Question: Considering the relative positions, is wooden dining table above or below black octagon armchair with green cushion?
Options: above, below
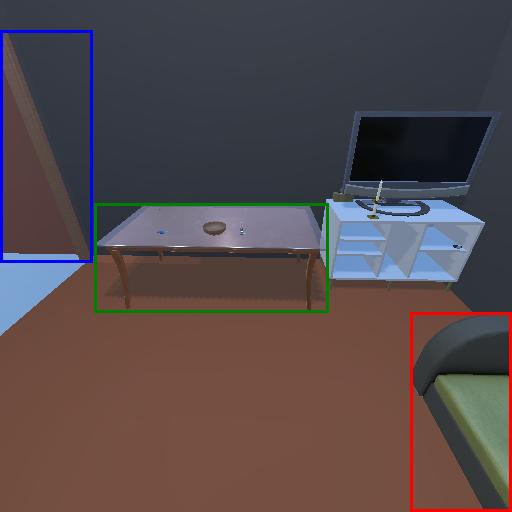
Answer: above